Question: I get a 404 error when I run my project, my JBoss server is running fine.
Here is in the index.html:
'''
<html>
<body>
<form action="/services/customers" method="post">
First Name: <input type="text" name="firstname"/><br/>
Last Name: <input type="text" name="lastname"/><br/>
<INPUT type="submit" value="Send">
</form>
</body>
</html>
'''
And here is the web.xml file:
'''
<?xml version="1.0" encoding="UTF-8"?>
<web-app xmlns:xsi="http://www.w3.org/2001/XMLSchema-instance" xmlns="http://java.sun.com/xml/ns/javaee" xmlns:web="http://java.sun.com/xml/ns/javaee/web- app_2_5.xsd" xsi:schemaLocation="http://java.sun.com/xml/ns/javaee http://java.sun.com/xml/ns/javaee/web-app_3_0.xsd" version="3.0">
<display-name>SIMS</display-name>
<welcome-file-list>
<welcome-file>index.html</welcome-file>
</welcome-file-list>
<servlet>
<servlet-name>Resteasy</servlet-name>
<servlet-class>org.jboss.resteasy.plugins.server.servlet.HttpServletDispatcher</servlet-class>
</servlet>
<servlet-mapping>
<servlet-name>Resteasy</servlet-name>
<url-pattern>/*</url-pattern>
</servlet-mapping>
<context-param>
<param-name>javax.wcs.rs.Application</param-name>
<param-value>org.jboss.samples.webservices.MyRESTApplication</param-value>
</context-param>
<listener>
<listener-class>org.jboss.resteasy.plugins.server.servlet.ResteasyBootstrap</listener-class>
</listener>
<servlet>
<servlet-name>Faces Servlet</servlet-name>
<servlet-class>javax.faces.webapp.FacesServlet</servlet-class>
<load-on-startup>1</load-on-startup>
</servlet>
<servlet-mapping>
<servlet-name>Faces Servlet</servlet-name>
<url-pattern>/faces/*</url-pattern>
</servlet-mapping>
</web-app>
'''
And here is my file structure:

When I run this project I get a 404 error
'http://localhost:8080/SIMS/'
I also tried:
'''
http://localhost:8080/SIMS/index.html
'''
This also gave a 404 any ideas on how to get the project to run?
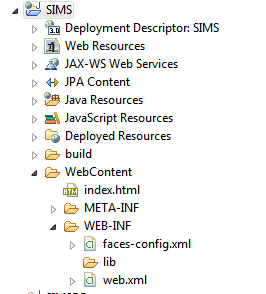
Answer: I think the problem is the '<url-pattern>'. The jsf library can't find your page.
Try change your '<url-pattern>' to '<url-pattern>*.jsf</url-pattern>'
Then rename the '<welcome-file>' to index.jsf and create an empty index.jsf file next to index.html.